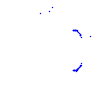
Particle: proton